Question: i have a problem

My esLint rules:
'''
"jsx-a11y/label-has-for": [ 2, {
"components": [],
"required": {
"every": [ "nesting", "id" ]
},
"allowChildren": true
}],
'''
I want just for off this error, or fix, help me please
Error msg: A form label must be associated with a control. (jsx-a11y/label-has-associated-control)
JSX code:
'''
<input
type="checkbox"
id="checkbox-2"
className="checkbox__input"
/>
<label
htmlFor="checkbox-2"
className="checkbox__label"
/>
'''
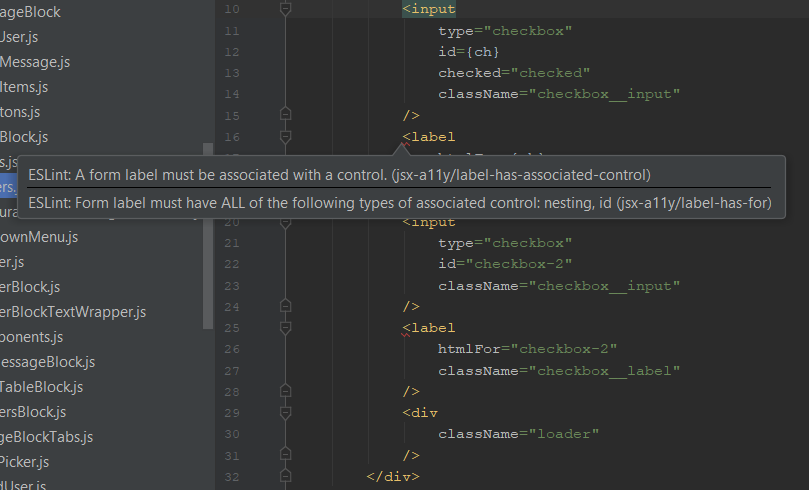
Answer: So first of all, for off this rule i needed to wrote this: '"jsx-a11y/label-has-associated-control": "off",'
then i need to off this: '"jsx-a11y/label-has-for":"off",'
And after all i needed to move it at the top of the file because in my case if i don't move it to the top, my rule not worked.